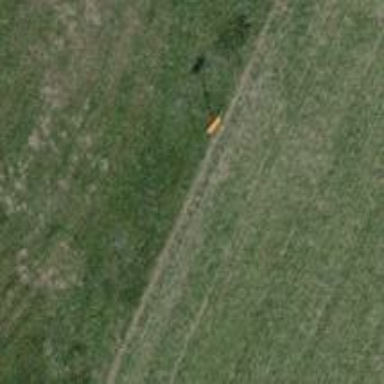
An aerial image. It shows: Aerial marker on pole.